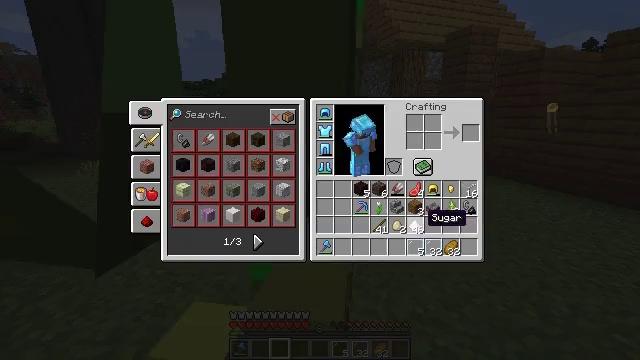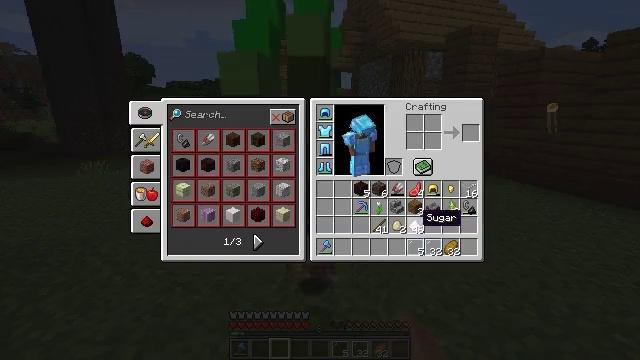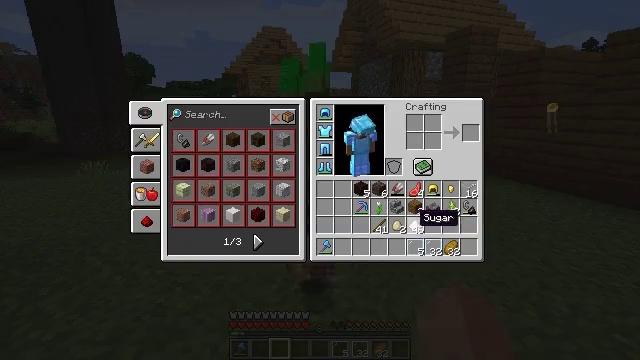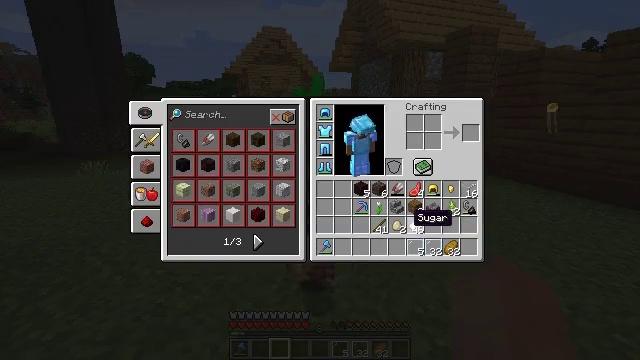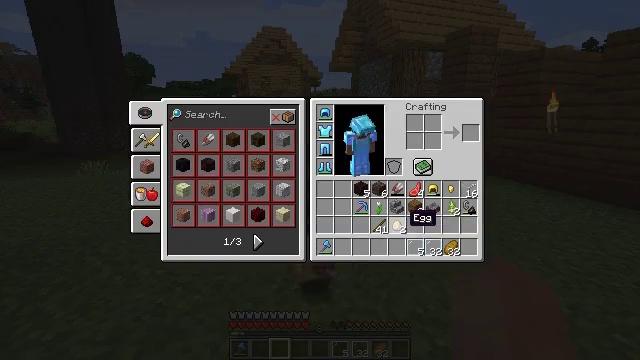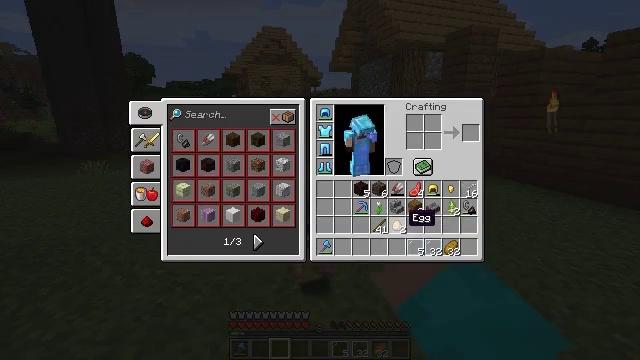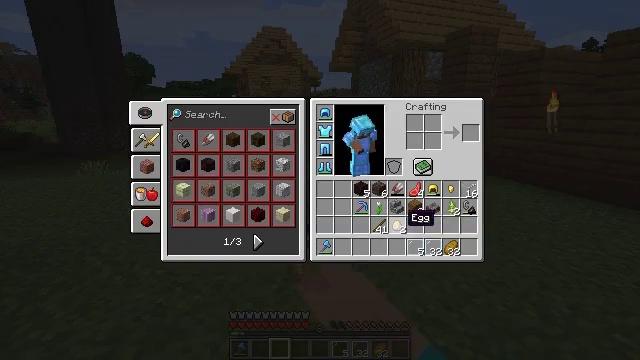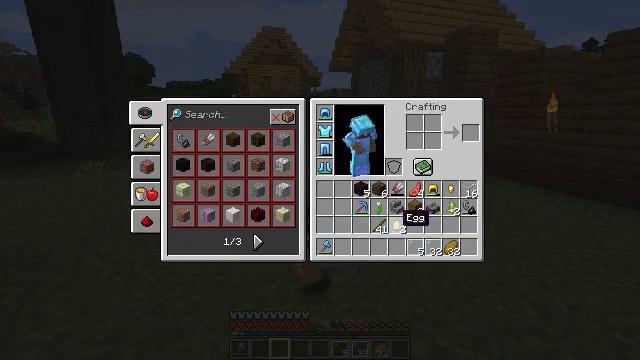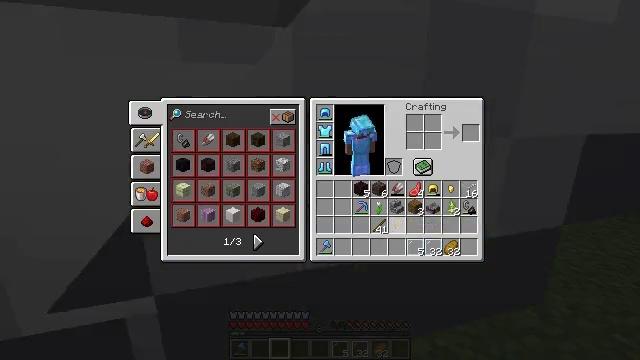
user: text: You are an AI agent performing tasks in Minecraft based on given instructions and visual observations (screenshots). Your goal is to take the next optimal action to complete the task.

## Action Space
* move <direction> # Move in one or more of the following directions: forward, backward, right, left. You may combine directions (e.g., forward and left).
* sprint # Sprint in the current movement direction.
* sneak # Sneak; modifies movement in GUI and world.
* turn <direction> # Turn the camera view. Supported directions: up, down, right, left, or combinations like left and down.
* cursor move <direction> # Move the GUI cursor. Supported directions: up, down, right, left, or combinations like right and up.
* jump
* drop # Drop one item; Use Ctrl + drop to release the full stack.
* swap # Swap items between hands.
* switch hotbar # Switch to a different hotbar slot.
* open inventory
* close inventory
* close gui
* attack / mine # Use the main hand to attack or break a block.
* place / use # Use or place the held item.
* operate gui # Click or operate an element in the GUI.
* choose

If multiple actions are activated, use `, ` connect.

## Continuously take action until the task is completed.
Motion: motion action
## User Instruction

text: Drop some sugar.
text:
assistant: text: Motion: sprint, open gui
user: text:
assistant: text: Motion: sprint
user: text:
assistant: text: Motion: sprint
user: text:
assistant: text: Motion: sprint, drop
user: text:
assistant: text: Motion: sprint, drop
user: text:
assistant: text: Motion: sprint
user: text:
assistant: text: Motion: sprint
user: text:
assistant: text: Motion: sprint, drop
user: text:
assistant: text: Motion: sprint, drop